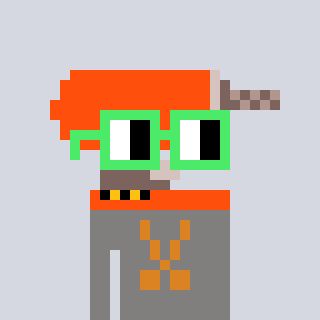
a pixel art character with square light green glasses, a drill-shaped head and a bluegrey-colored body on a cool background